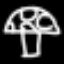
Label: mushroom